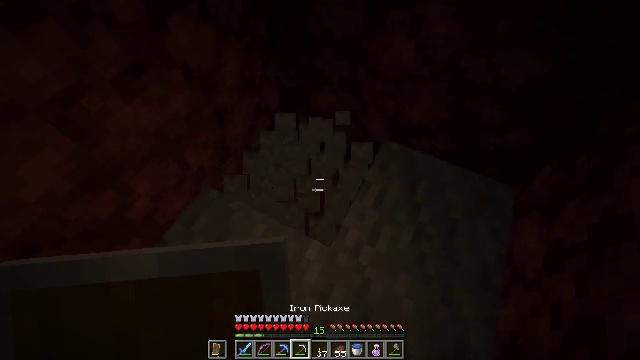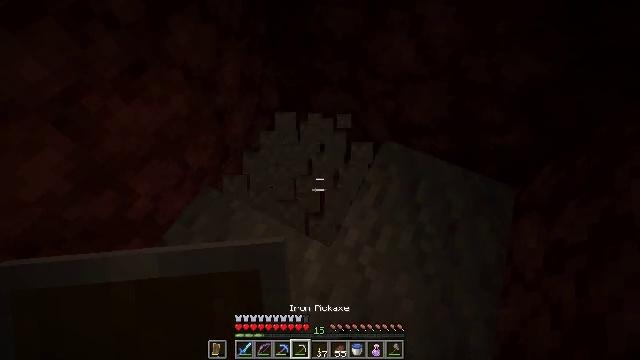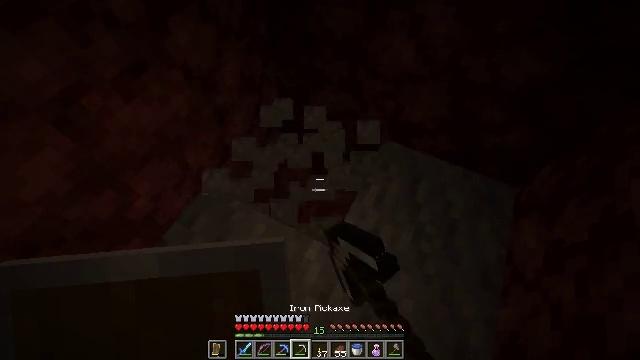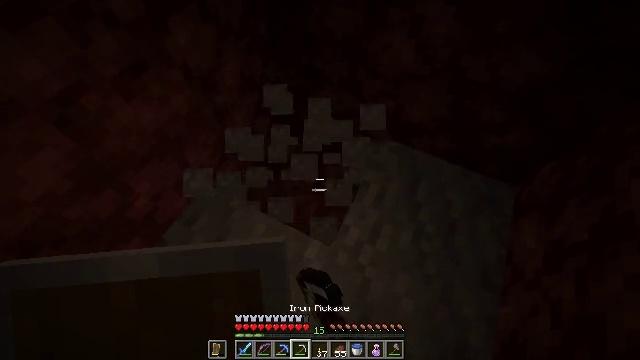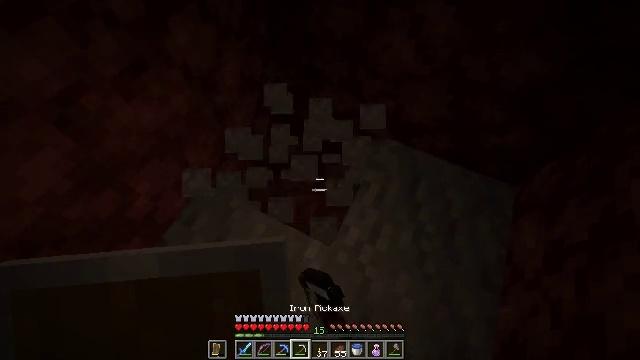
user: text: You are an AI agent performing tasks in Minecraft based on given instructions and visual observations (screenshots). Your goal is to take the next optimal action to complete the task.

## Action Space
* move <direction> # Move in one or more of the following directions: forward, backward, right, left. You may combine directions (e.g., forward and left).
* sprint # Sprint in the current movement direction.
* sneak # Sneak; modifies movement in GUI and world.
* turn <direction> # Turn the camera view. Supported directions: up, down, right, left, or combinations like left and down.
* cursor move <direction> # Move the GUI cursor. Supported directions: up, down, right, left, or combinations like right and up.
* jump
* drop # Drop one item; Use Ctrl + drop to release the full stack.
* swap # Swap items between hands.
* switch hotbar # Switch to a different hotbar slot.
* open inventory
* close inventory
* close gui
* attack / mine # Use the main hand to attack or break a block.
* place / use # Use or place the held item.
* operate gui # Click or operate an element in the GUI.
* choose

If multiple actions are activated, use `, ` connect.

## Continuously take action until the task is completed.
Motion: motion action
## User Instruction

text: Recycle the andesite slab piece.
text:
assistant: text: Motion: attack / mine
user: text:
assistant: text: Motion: attack / mine
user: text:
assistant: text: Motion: attack / mine
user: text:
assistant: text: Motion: attack / mine
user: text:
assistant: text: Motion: attack / mine